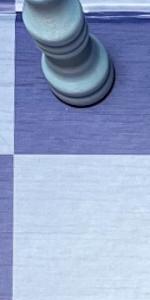
Label: Empty